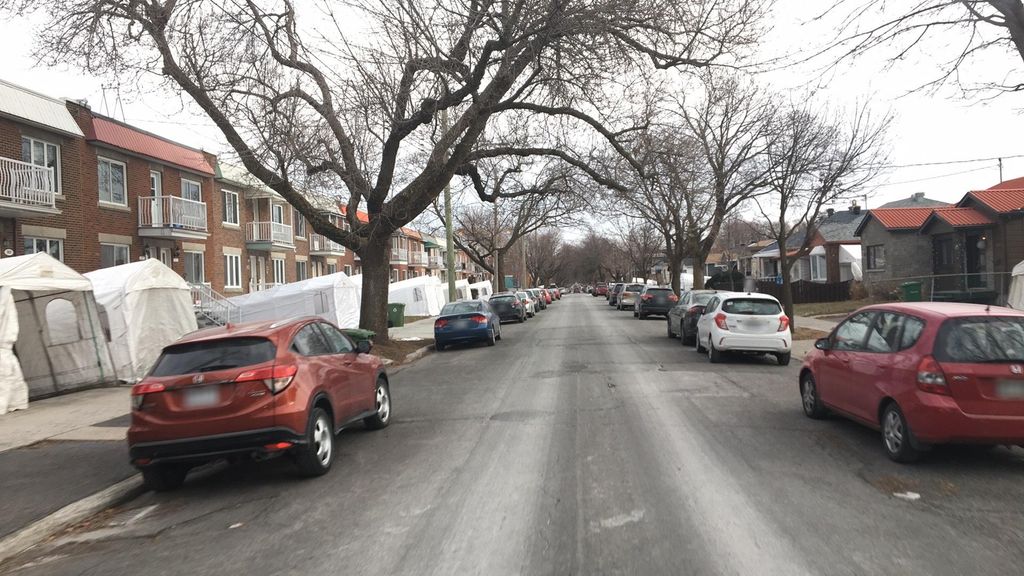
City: montreal